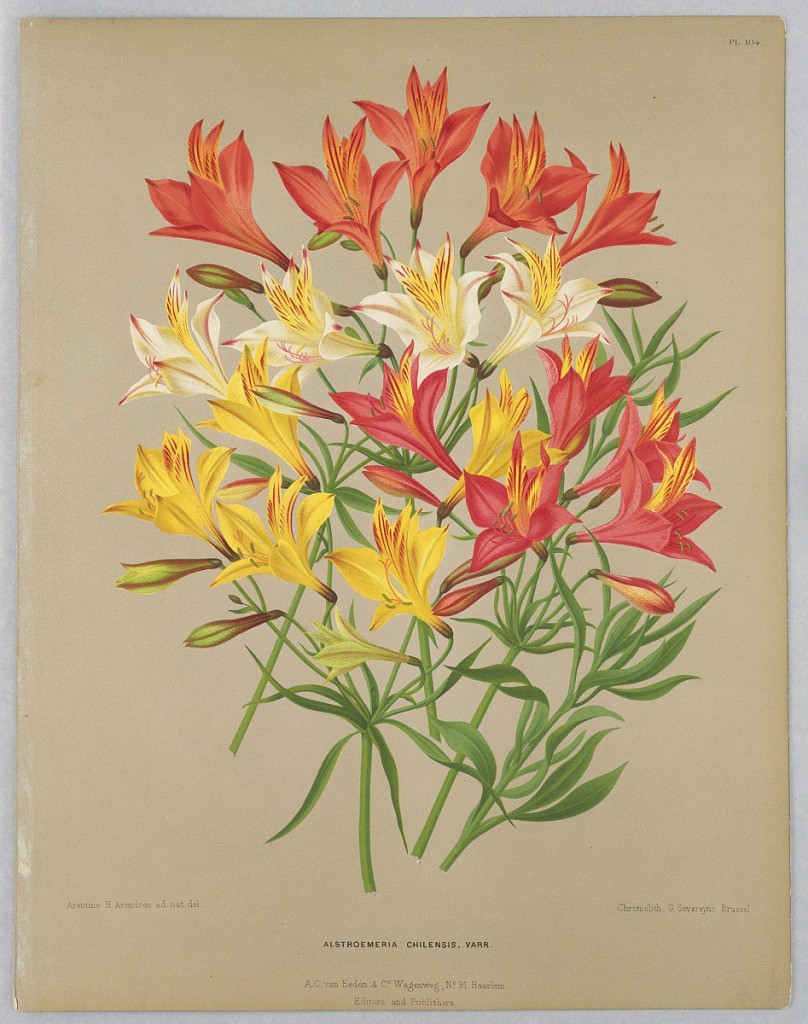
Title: Alstroemeria Chilensis Varr., Plate 104 from A. C. Van Eeden's "Flora of Haarlem"
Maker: Arentine H. Arendsen, Dutch, 1836 - 1915
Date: ca. 1881
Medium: Chromolithograph on paper
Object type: Print
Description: Disbound color plate "Alstroemeria Chilensis Varr." from A. C. Van Eeden's "Flora of Haarlem."